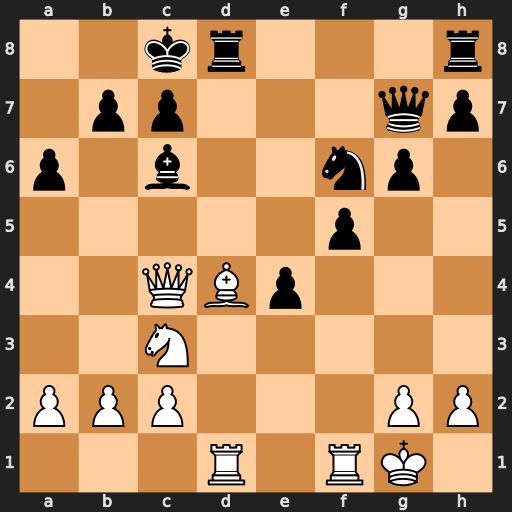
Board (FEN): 2kr3r/1pp3qp/p1b2np1/5p2/2QBp3/2N5/PPP3PP/3R1RK1
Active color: w
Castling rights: -
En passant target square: -
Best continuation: Qe6+ Qd7 Qxf6